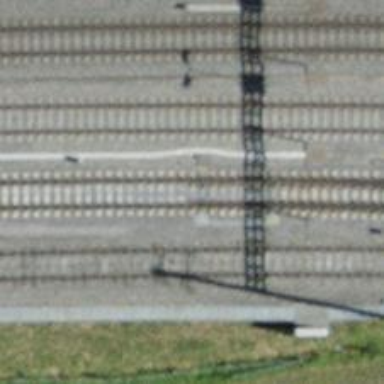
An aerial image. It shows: Railway switch.